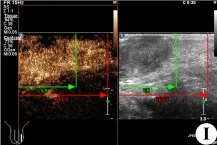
A 67-year-old patient with EMPD. In the lower part of the lesion (I), the green line represents the lower boundary confirmed by the conventional US, and the red line represents the lower boundary confirmed by CEUS.
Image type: radiology (ultrasound)